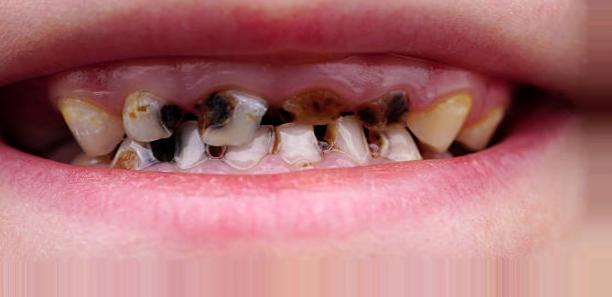
Condition: Caries